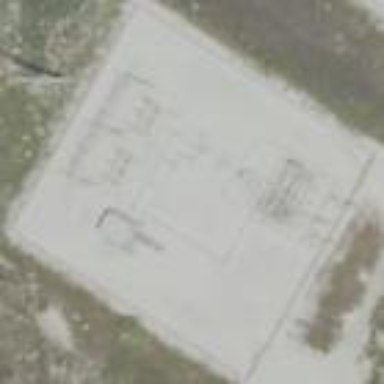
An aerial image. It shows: There is distribution substation enclosed by fence.